Question: I am new to IOS and Objective-C , and I try to set 'Image' for a 'UIButton'.
Wen I click the button , the button will change 'image1'. If I click the 'button' one again , it will change to 'image2'
First, I set the 'image' in 'Viewdidload' like the following code.
'''
@interface AITPreviewViewController ()
{
VLCMediaPlayer *mediaPlayer ;
BOOL recording ;
BOOL recordMode;
}
- (void)viewDidLoad
{
recordMode = YES;
UIButton *modeChangeButton = [[UIButton alloc] initWithFrame:CGRectMake(200, 450, 60, 60)];
[modeChangeButton setBackgroundImage:[UIImage imageNamed:@"recordmode.PNG"] forState:UIControlStateNormal];
[self.view addSubview:modeChangeButton];
}
'''
When I click the button , the button will change the image. The code is like the following:
'''
- (IBAction)modeButtonClick:(id)sender {
NSLog(@"modeButtonClick..!!!!!!");
if (recordMode == YES) {
NSLog(@"modeButtonClick..%hhd = " , recordMode);
[self.modeChangeButton setBackgroundImage:[UIImage imageNamed:@"photomode.png"] forState:UIControlStateNormal];
recordMode = NO;
}else if (recordMode == NO){
NSLog(@"modeButtonClick..%hhd = " , recordMode);
[self.modeChangeButton setBackgroundImage:[UIImage imageNamed:@"recordmode.png"] forState:UIControlStateNormal];
recordMode = YES;
}
}
'''
When I click the image on the button , the image of the button become dark in color. It seems the button has been press. But the '- (IBAction)modeButtonClick:(id)sender didn't called'.
When I click the blank space (the side of image) , the button has been press. The '- (IBAction)modeButtonClick:(id)sender has been called'. And the image also change to other image.
I am sure I have set action in 'header file' and '.m file'.
The above describe is like the following picture.

It seems the button is cover by image , and the image and the button is not the same.
Why this happened ??
How to solve this problem ?
Thanks in advance.
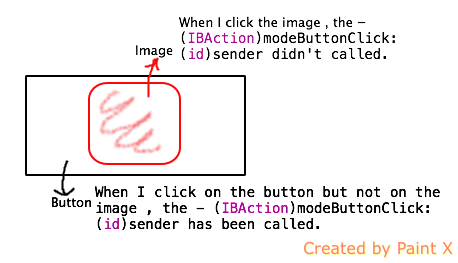
Answer: Couple of changes that you could implement:
First:
Change the 'setBackgroundImage' to 'setImage'.
For example: '[self.modeChangeButton setImage: [UIImage imageNamed: @"recordmode.png" forControlState: UIControlStateNormal];'
That way, if you have set an image to the button by mistake, this will overwrite it.
Second:
Make sure you have connected your reference outlets (IBOutlet) and actions (IBActions) in Interface builder - whether XIB files, or storyboard. If you don't link the the interface objects there to those in your code, they won't work.
Third:
If it still does not work, try adding this line to your 'viewDidLoad'
'''
[self.modeChangeButton addTarget:self @selector(modeButtonClick:) forControlEvents:UIControlEventTouchUpInside];
'''
Fourth:
Change this line in your 'viewDidLoad':
'''
UIButton *modeChangeButton = [[UIButton alloc] initWithFrame:CGRectMake(200, 450, 60, 60)];
'''
to:
'''
self.modeChangeButton = [[UIButton alloc] initWithFrame:CGRectMake(200, 450, 60, 60)];
'''
This should solve your problem.